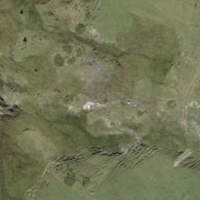
EUNIS habitat code: 23
Species observed at this site:
Aquila chrysaetos